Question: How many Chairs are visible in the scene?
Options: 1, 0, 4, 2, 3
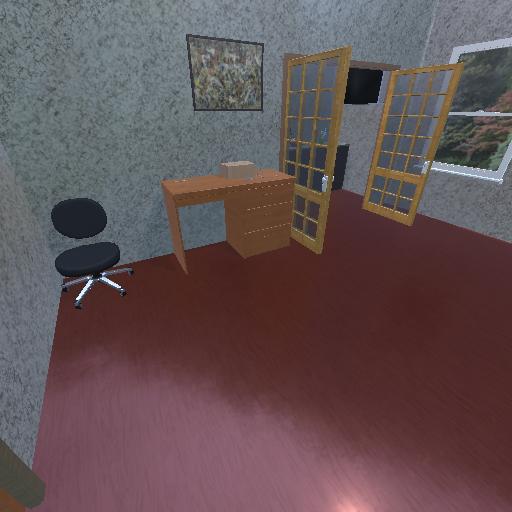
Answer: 1